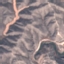
Land use / land cover: HerbaceousVegetation